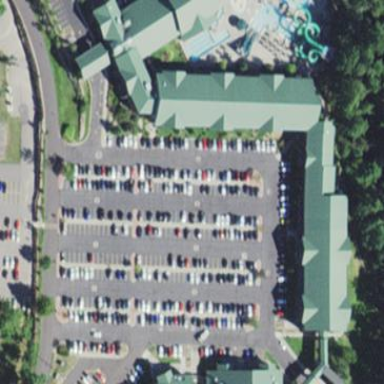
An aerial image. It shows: Hotel building located in resort area.